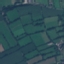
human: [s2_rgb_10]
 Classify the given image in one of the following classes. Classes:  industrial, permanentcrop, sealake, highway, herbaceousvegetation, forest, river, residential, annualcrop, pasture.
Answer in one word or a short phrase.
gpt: Pasture